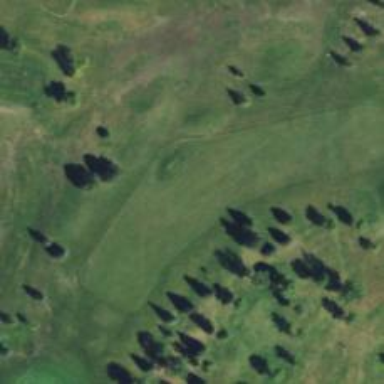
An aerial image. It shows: View of golf hole.